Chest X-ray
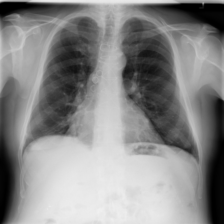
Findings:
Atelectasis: positive
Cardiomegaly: negative
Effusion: positive
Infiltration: negative
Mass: negative
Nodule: positive
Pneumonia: negative
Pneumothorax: negative
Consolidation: negative
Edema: negative
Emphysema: negative
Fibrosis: negative
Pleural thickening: negative
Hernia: negative